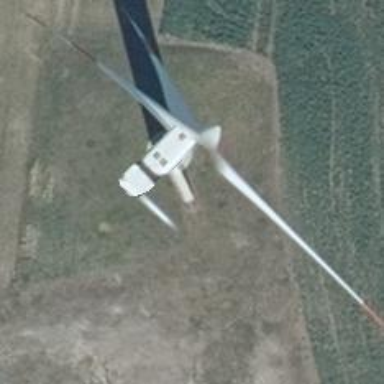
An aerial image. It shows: Wind turbine generator made by Vestas. The generator utilizes wind as its power source and belongs to the horizontal axis type.